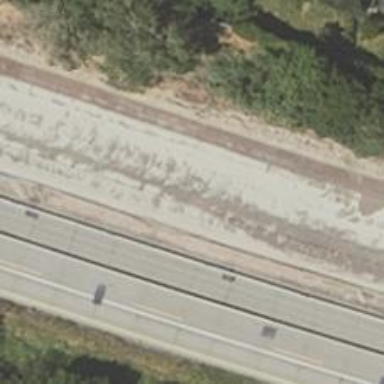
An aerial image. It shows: Concrete motorway.